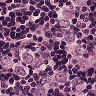
Metastatic tissue present: yes